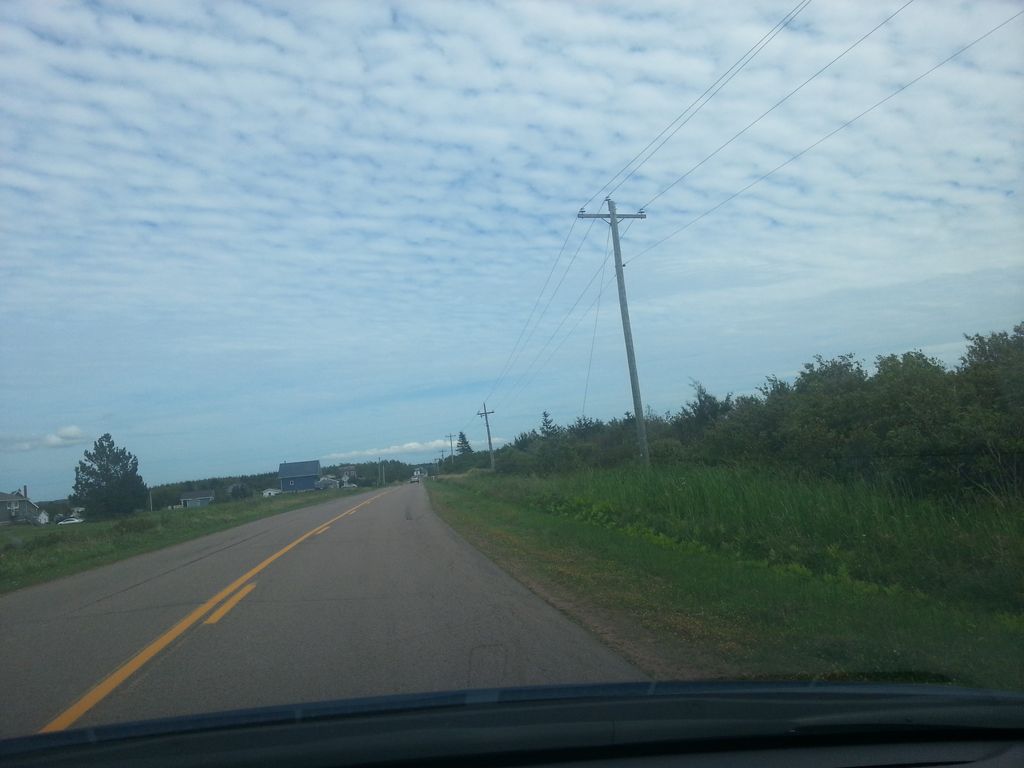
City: charlottetown